Field crop: maize
Growth stage: 1
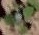
Species: chenopodium